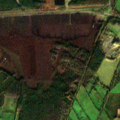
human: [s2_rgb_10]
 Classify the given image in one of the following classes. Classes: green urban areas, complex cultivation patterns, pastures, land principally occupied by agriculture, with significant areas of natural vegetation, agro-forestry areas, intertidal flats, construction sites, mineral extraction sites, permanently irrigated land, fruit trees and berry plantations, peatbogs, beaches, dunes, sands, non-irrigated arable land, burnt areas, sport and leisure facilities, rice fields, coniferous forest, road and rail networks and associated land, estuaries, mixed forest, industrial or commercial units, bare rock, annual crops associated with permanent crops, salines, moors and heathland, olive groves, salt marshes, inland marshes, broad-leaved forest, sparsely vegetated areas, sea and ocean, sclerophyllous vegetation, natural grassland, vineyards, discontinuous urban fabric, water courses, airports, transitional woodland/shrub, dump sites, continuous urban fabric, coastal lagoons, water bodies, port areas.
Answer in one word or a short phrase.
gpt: pastures, land principally occupied by agriculture, with significant areas of natural vegetation, broad-leaved forest, mixed forest, peatbogs